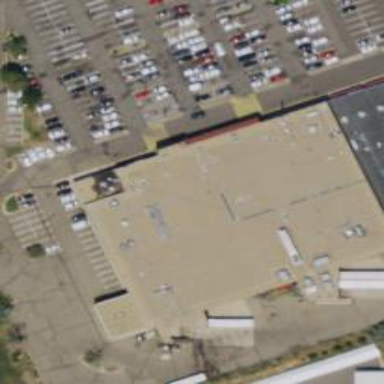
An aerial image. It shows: Supermarket.